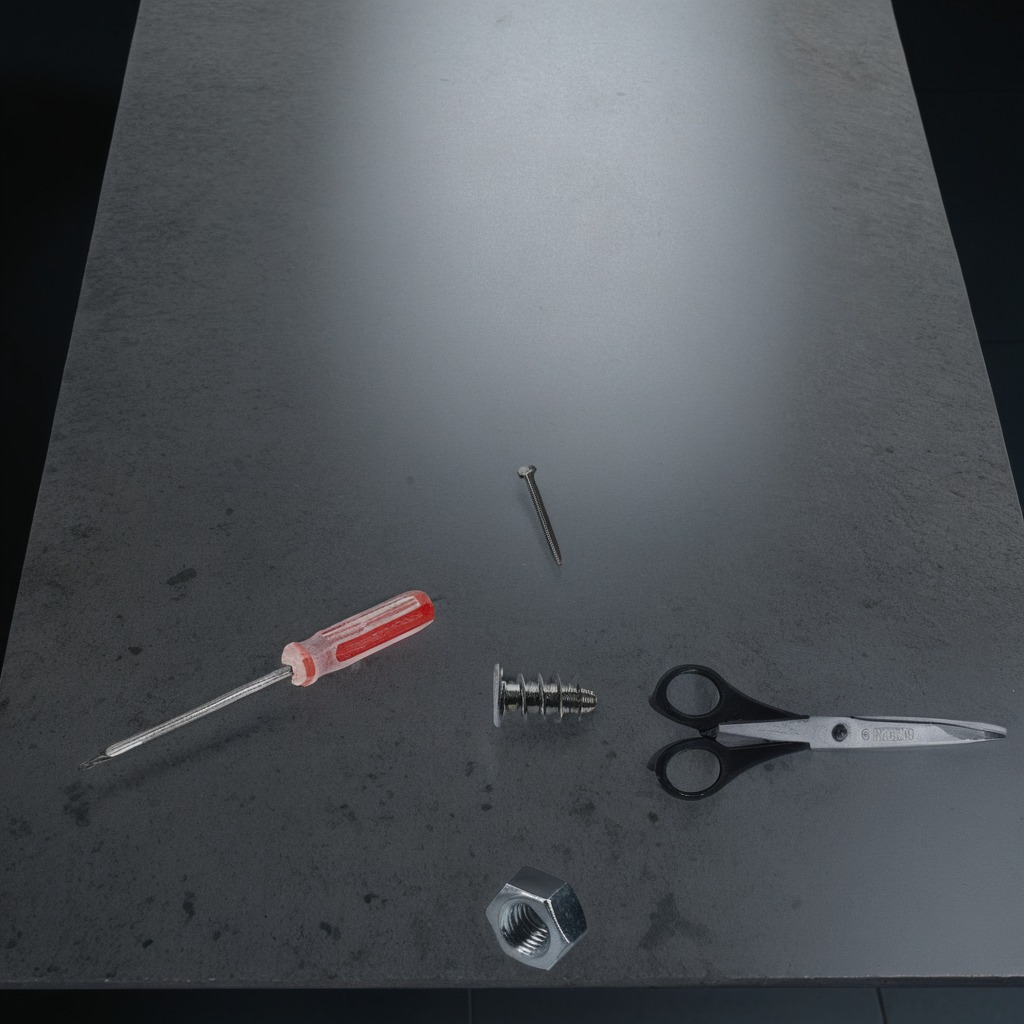
A metal machine screw, an iron nail, a screwdriver, a metal nut, and a pair of scissors are lying on the clean granite table inside a workshop at night.